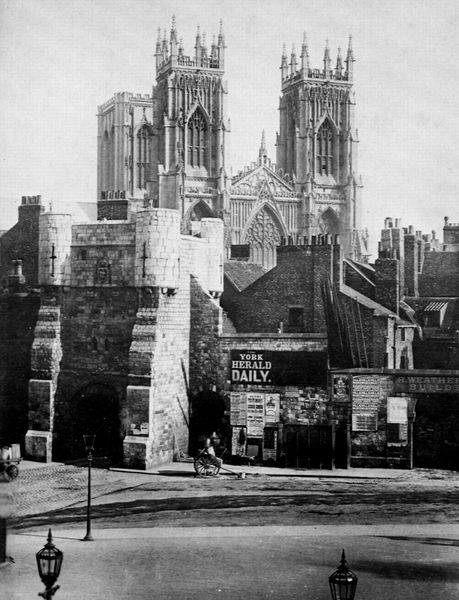
Titel: York, Bootham Bar und York Münster
Künstler: Francis Frith
Schlagwörter: dunkel, himmel, schatten, weiß, stadt, fenster, frankreich, grau, hell, lampe, lampen, laterne, laternen, licht, paris, schwarz, strasse, stützen, dach, gebäude, schloss, weg, wand, barock, mensch, stein, steine, häuser, kirche, sonne, england, gotik, kamin, kamine, karren, schornstein, turm, schrift, ansicht, fassade, geschäft, dächer, giebel, mauer, schornsteine, ziegel, laden, platz, speichen, werbung, beleuchtung, rad, wagen, wagenrad, spitz, inschrift, ornamente, tor, foto, fotografie, kirchtürme, photographie, fugen, schild, burg, gehsteig, kreuz, türme, dom, festung, schwarz weiss, zeitschrift, zeitung, plakat, kiosk, münster, kathedrale, photo, gemäuer, stadttor, sims, gesims, gotisch, rosette, spitzbogen, spitzbögen, mauern, straßenlaterne, kapelle, stadtmauer, london, gothik, englisch, archivolte, straßenlaternen, plakate, nischen, notre dame, schießscharten, st. pauls, westfassade, fialen, strebewerk, westwerk, anbauten, schonstein, wimperg, westminster, westminster abbey, bude, speyer, gru, zeitungen, zeitschriften, kehren, dim, bächer, daily, york, zeitungsstand, decorated, basswerk, city of york, early english, herald, llaterne, wagenrade, stadtmeuer, schornschtein, bouquinistes, st. pauls chathedral, abbey, zeizungen, mauare